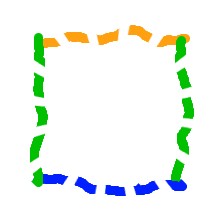
Shape: square